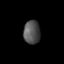
Tissue: prostate
Cell type: Fibroblasts
Senescence score: 0.7358
Nuclear area (px): 387
Mean DAPI intensity: 81.442